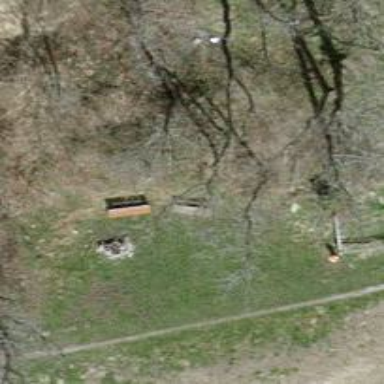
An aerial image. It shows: Bench for seating.